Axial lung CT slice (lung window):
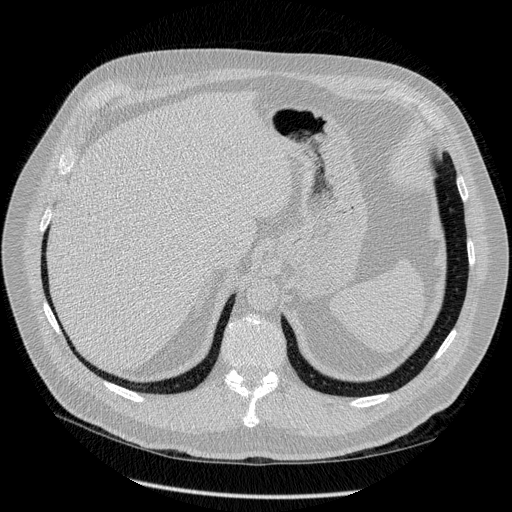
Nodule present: no